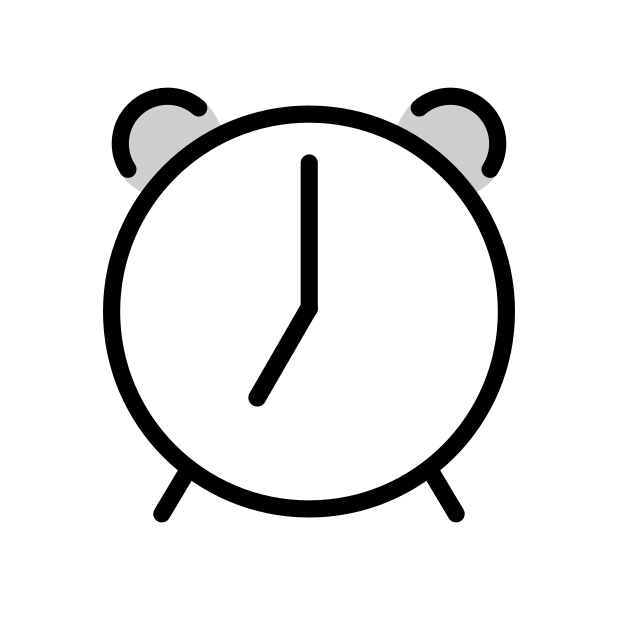
Emoji: ⏰
Name: alarm clock
Unicode: 0x23f0